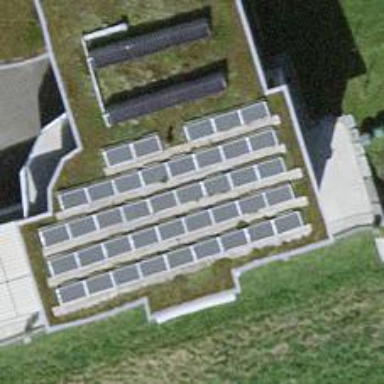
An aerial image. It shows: Solar power generator using photovoltaic panels.